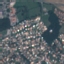
Land use / land cover class: Residential